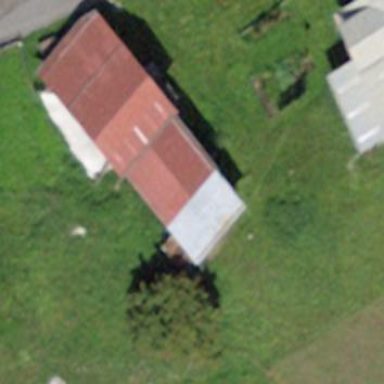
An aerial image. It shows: Barn.